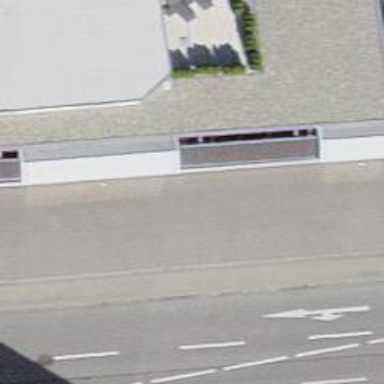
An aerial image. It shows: Street-side parking area.